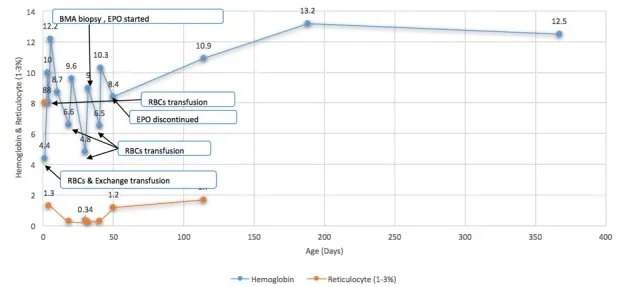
Hemoglobin and reticulocyte from birth until 1 year of age.
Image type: chart (chart)